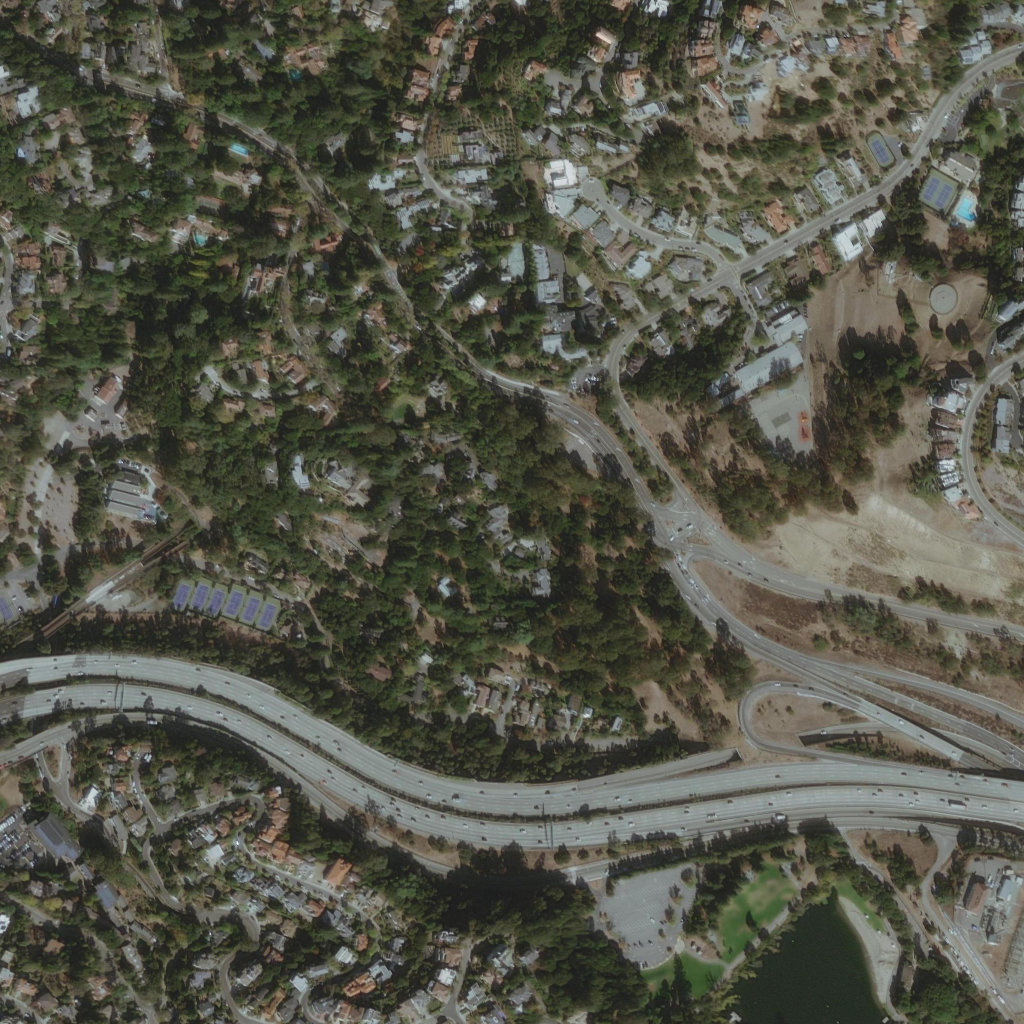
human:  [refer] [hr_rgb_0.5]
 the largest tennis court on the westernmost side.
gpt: <box>[[16, 55, 28, 62, 0]]</box>